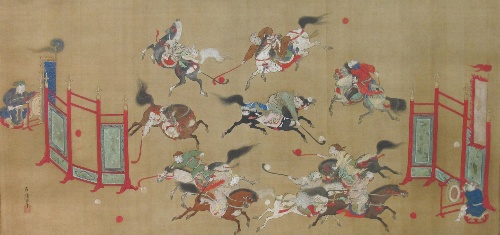
Artist: Kano Eisen'in Furunobu 狩野永川院古
Artist bio: Japanese, 1696–1731
Date: early 18th century
Object type: Hanging scroll
Classification: Paintings
Medium: Hanging scroll; ink and color on silk
Culture: Japan
Period: Edo period (1615–1868)
Dimensions: 19 1/2 x 41 1/8 in. (49.5 x 104.5 cm)
Department: Asian Art
Credit line: Gift of August Belmont, 1976
Accession year: 1976
Repository: Metropolitan Museum of Art, New York, NY
Tags: Men|Sports|Horses